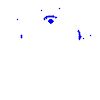
Particle: kaon